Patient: sex F, age 70
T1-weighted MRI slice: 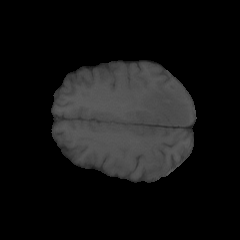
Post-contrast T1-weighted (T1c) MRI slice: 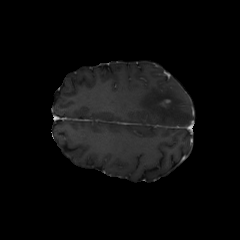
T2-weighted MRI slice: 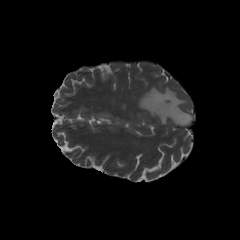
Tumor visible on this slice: yes
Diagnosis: Glioblastoma, IDH-wildtype
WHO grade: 4